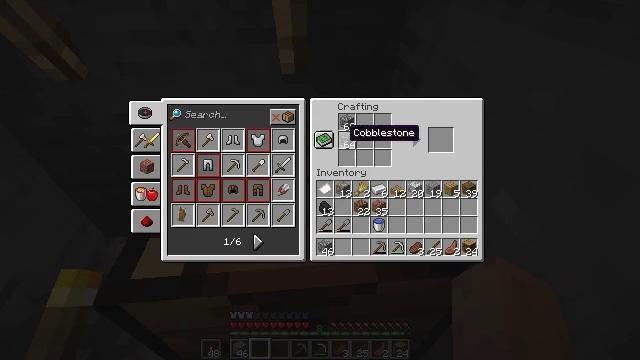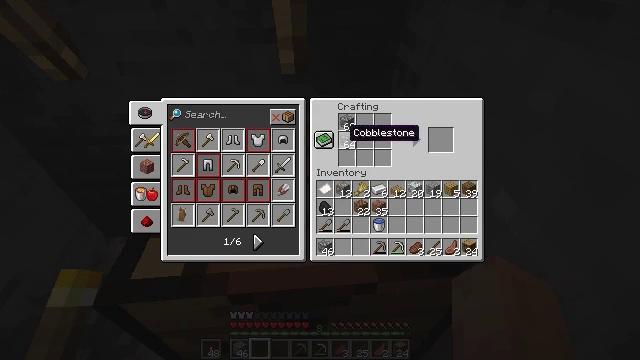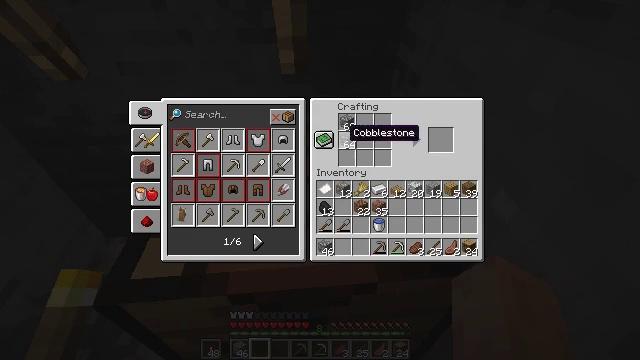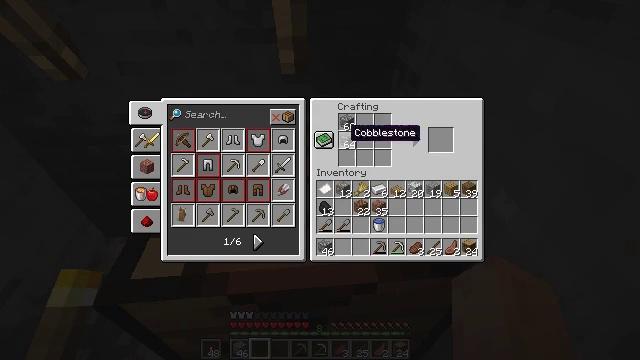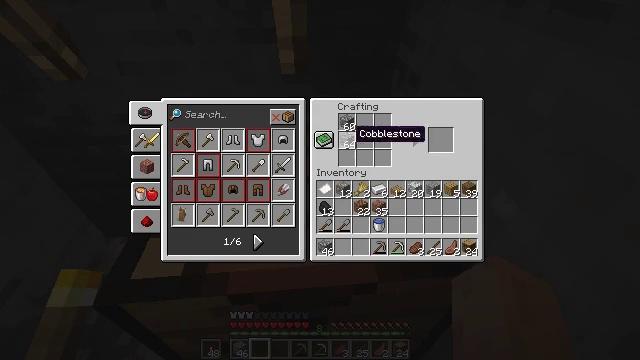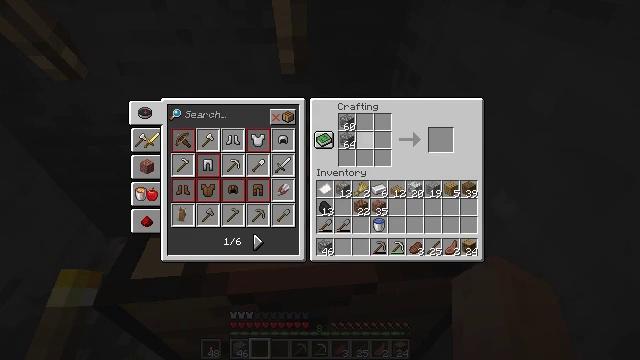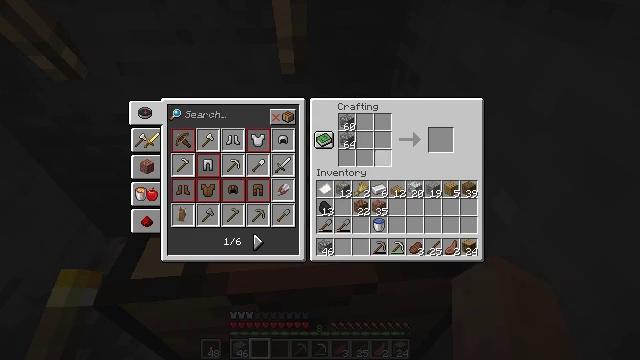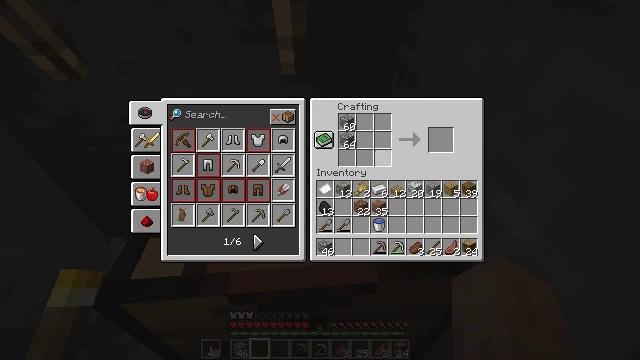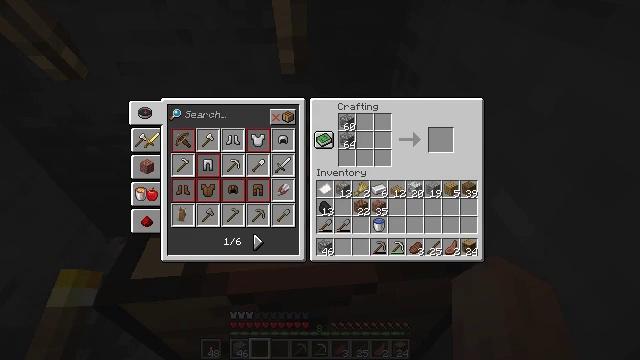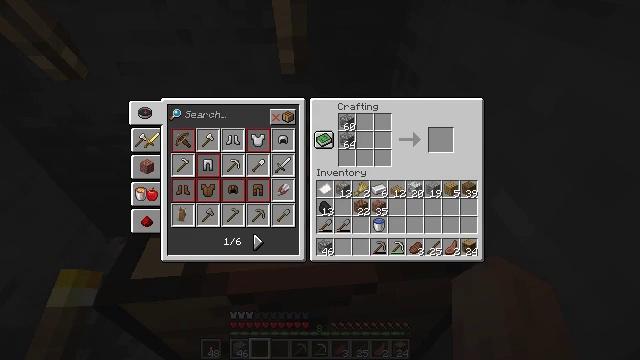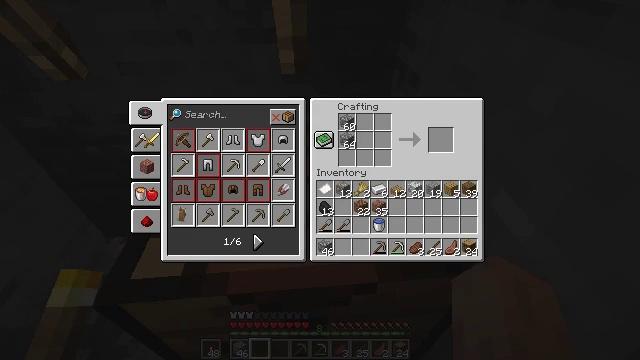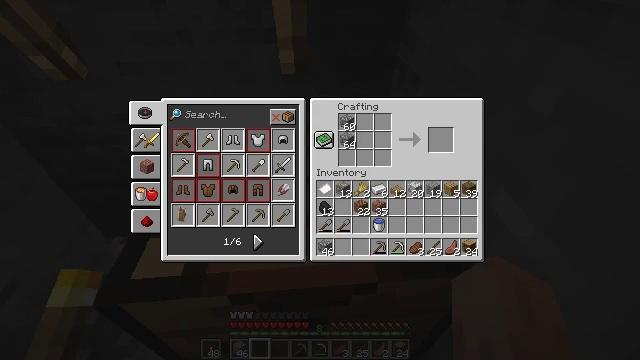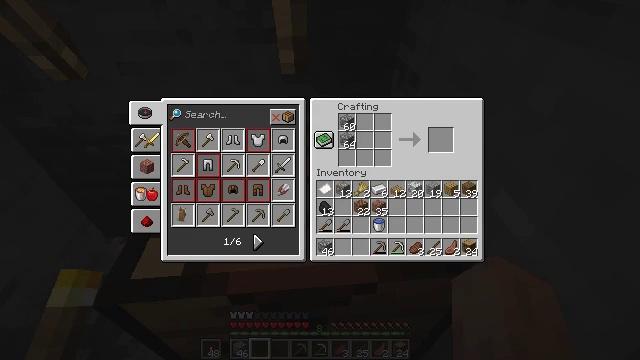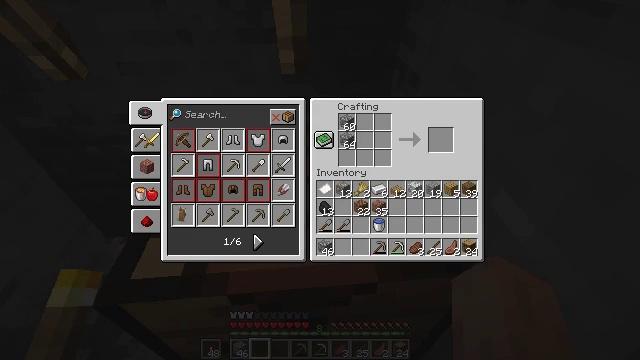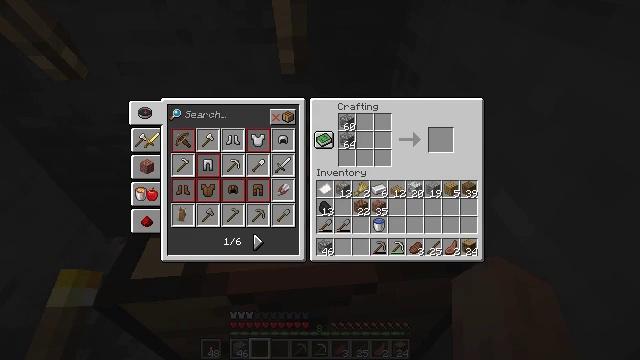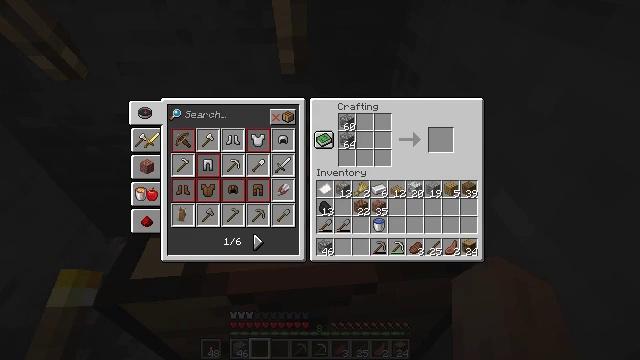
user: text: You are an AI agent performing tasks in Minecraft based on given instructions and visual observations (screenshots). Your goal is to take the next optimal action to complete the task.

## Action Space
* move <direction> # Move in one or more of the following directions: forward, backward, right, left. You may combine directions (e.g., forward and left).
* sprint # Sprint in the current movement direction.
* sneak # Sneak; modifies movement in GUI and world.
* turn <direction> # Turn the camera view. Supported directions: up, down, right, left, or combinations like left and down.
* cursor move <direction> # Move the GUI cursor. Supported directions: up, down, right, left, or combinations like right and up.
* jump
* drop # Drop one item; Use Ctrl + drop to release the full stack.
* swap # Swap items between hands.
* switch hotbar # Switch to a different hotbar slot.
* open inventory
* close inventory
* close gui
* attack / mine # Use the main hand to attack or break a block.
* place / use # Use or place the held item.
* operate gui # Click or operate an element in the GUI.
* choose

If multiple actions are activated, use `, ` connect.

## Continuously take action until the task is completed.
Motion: motion action
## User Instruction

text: Craft a set of cobblestone stairs with cobblestone.
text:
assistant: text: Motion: no_op
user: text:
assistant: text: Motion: no_op
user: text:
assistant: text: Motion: no_op
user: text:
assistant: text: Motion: no_op
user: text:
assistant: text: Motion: cursor move right
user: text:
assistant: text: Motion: cursor move right and down
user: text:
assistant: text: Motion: cursor move right
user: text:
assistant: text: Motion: cursor move right
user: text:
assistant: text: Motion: no_op
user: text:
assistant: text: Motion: no_op
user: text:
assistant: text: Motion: no_op
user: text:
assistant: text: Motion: no_op
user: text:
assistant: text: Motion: no_op
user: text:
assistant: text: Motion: no_op
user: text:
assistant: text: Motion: no_op
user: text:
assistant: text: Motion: no_op
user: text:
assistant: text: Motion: no_op
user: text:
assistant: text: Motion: no_op
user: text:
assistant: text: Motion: no_op
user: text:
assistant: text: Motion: no_op
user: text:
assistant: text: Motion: no_op
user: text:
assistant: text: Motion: no_op
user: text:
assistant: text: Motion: no_op
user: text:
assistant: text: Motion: no_op
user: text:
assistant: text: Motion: no_op
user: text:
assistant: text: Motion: no_op
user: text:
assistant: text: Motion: no_op
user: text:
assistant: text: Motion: no_op
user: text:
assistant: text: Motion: no_op
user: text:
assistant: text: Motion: no_op